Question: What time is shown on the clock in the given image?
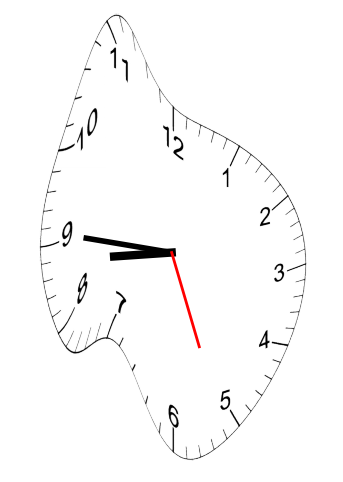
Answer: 08:45:26